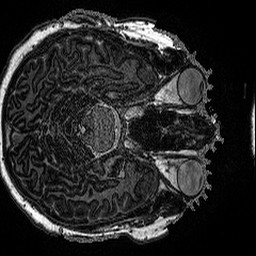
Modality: MP2RAGE
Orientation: axial
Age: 42
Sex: male
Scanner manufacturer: siemens
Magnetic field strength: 3 T
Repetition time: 5 s
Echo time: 0.00298 s